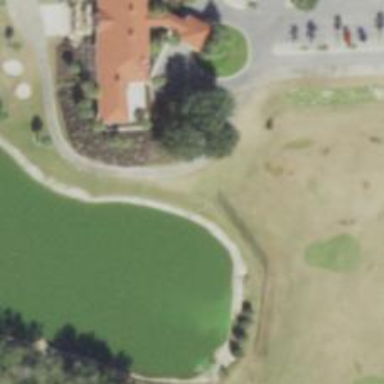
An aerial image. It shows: Golf cartpath that is also road path.